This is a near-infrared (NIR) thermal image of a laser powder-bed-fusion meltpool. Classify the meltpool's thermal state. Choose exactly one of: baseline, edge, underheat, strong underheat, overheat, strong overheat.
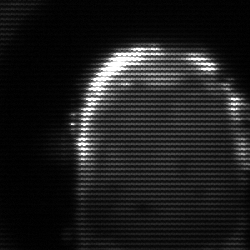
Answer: baseline